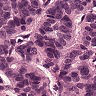
Metastatic tissue present: yes